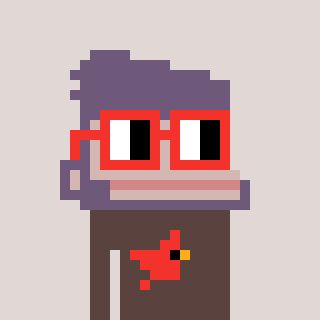
a pixel art character with square red glasses, a ape-shaped head and a darkbrown-colored body on a warm background